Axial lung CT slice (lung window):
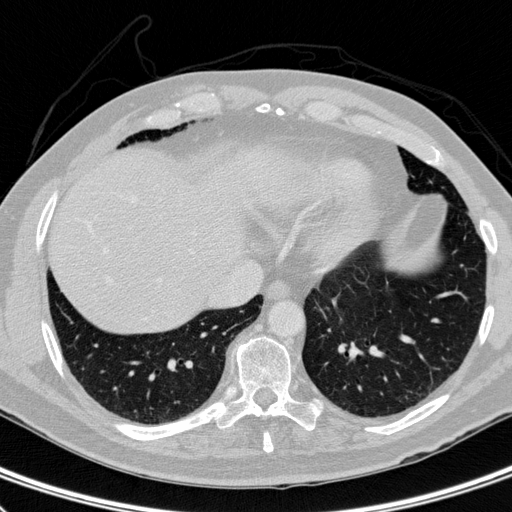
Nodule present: no